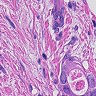
Metastatic tissue present: yes